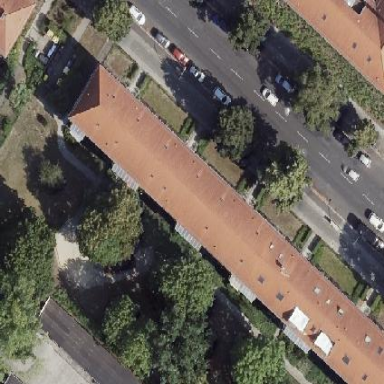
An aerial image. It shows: Hipped roof apartment building.